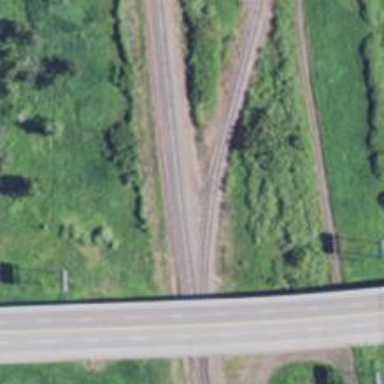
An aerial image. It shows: Rail spur service.